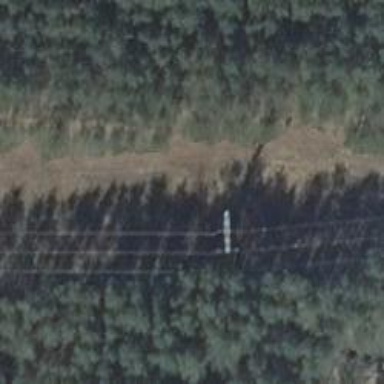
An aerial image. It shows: Minor power line.